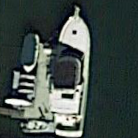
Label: Civil_yacht